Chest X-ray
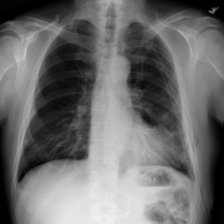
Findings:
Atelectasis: negative
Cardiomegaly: negative
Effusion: negative
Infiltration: negative
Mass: negative
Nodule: negative
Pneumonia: negative
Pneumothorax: negative
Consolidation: negative
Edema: negative
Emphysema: positive
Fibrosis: negative
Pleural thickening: negative
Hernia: negative